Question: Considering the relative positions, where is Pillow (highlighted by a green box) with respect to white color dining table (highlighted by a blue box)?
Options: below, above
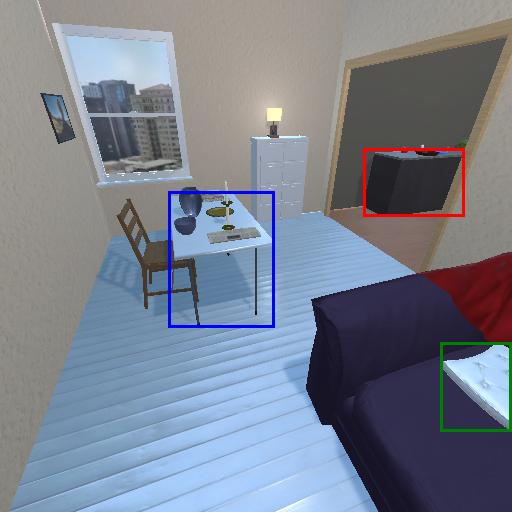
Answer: below